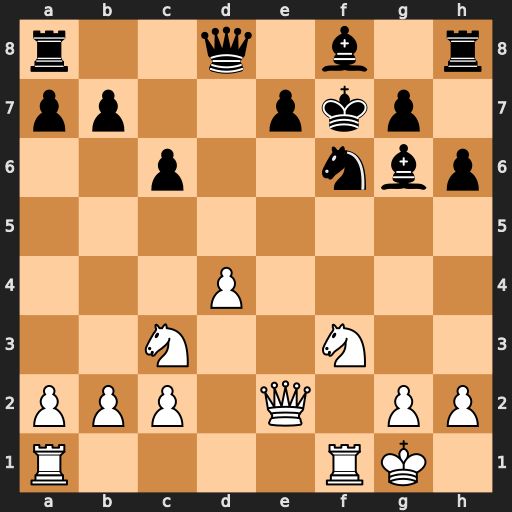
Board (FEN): r2q1b1r/pp2pkp1/2p2nbp/8/3P4/2N2N2/PPP1Q1PP/R4RK1
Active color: w
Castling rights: -
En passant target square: -
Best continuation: Ne5+ Kg8 Nxg6 Qxd4+ Kh1